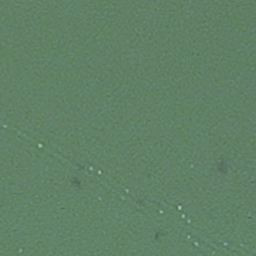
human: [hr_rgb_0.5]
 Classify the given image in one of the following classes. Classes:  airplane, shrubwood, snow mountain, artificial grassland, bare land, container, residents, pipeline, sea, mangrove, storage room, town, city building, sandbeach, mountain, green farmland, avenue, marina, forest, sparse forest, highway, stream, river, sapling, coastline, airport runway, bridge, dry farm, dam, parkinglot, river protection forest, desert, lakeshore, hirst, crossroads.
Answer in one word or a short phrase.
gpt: sea